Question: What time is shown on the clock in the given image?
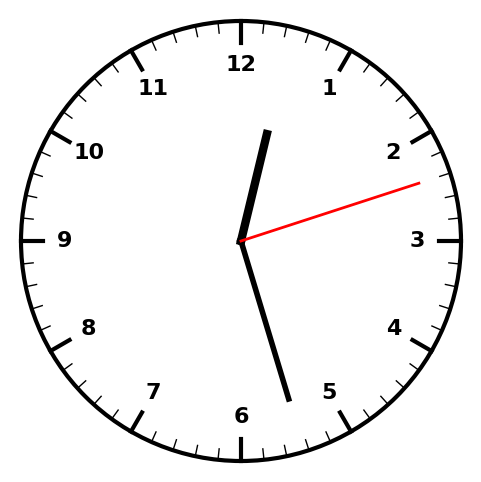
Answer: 12:27:12